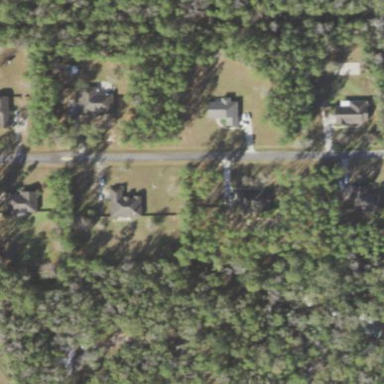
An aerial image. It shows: Residential area consisting of single-family homes.